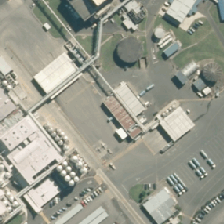
Land cover: urban_build_up